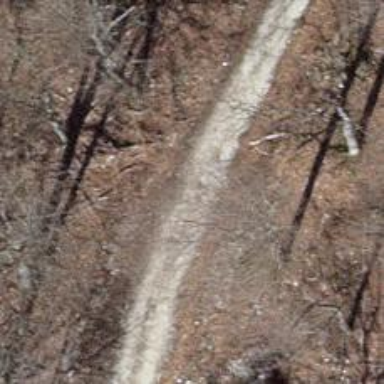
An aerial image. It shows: Track road with grade3 tracktype.